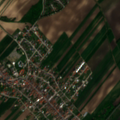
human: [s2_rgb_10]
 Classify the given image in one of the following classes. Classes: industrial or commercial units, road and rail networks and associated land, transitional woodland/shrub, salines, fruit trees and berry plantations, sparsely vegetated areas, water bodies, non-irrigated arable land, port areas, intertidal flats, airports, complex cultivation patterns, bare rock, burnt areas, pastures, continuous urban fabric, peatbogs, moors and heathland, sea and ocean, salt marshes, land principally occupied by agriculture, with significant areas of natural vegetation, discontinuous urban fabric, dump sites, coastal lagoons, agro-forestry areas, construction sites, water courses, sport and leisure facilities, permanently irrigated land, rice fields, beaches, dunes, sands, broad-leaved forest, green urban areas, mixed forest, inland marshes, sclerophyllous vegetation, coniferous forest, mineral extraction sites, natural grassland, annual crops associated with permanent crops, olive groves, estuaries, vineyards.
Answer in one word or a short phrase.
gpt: discontinuous urban fabric, non-irrigated arable land